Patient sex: M
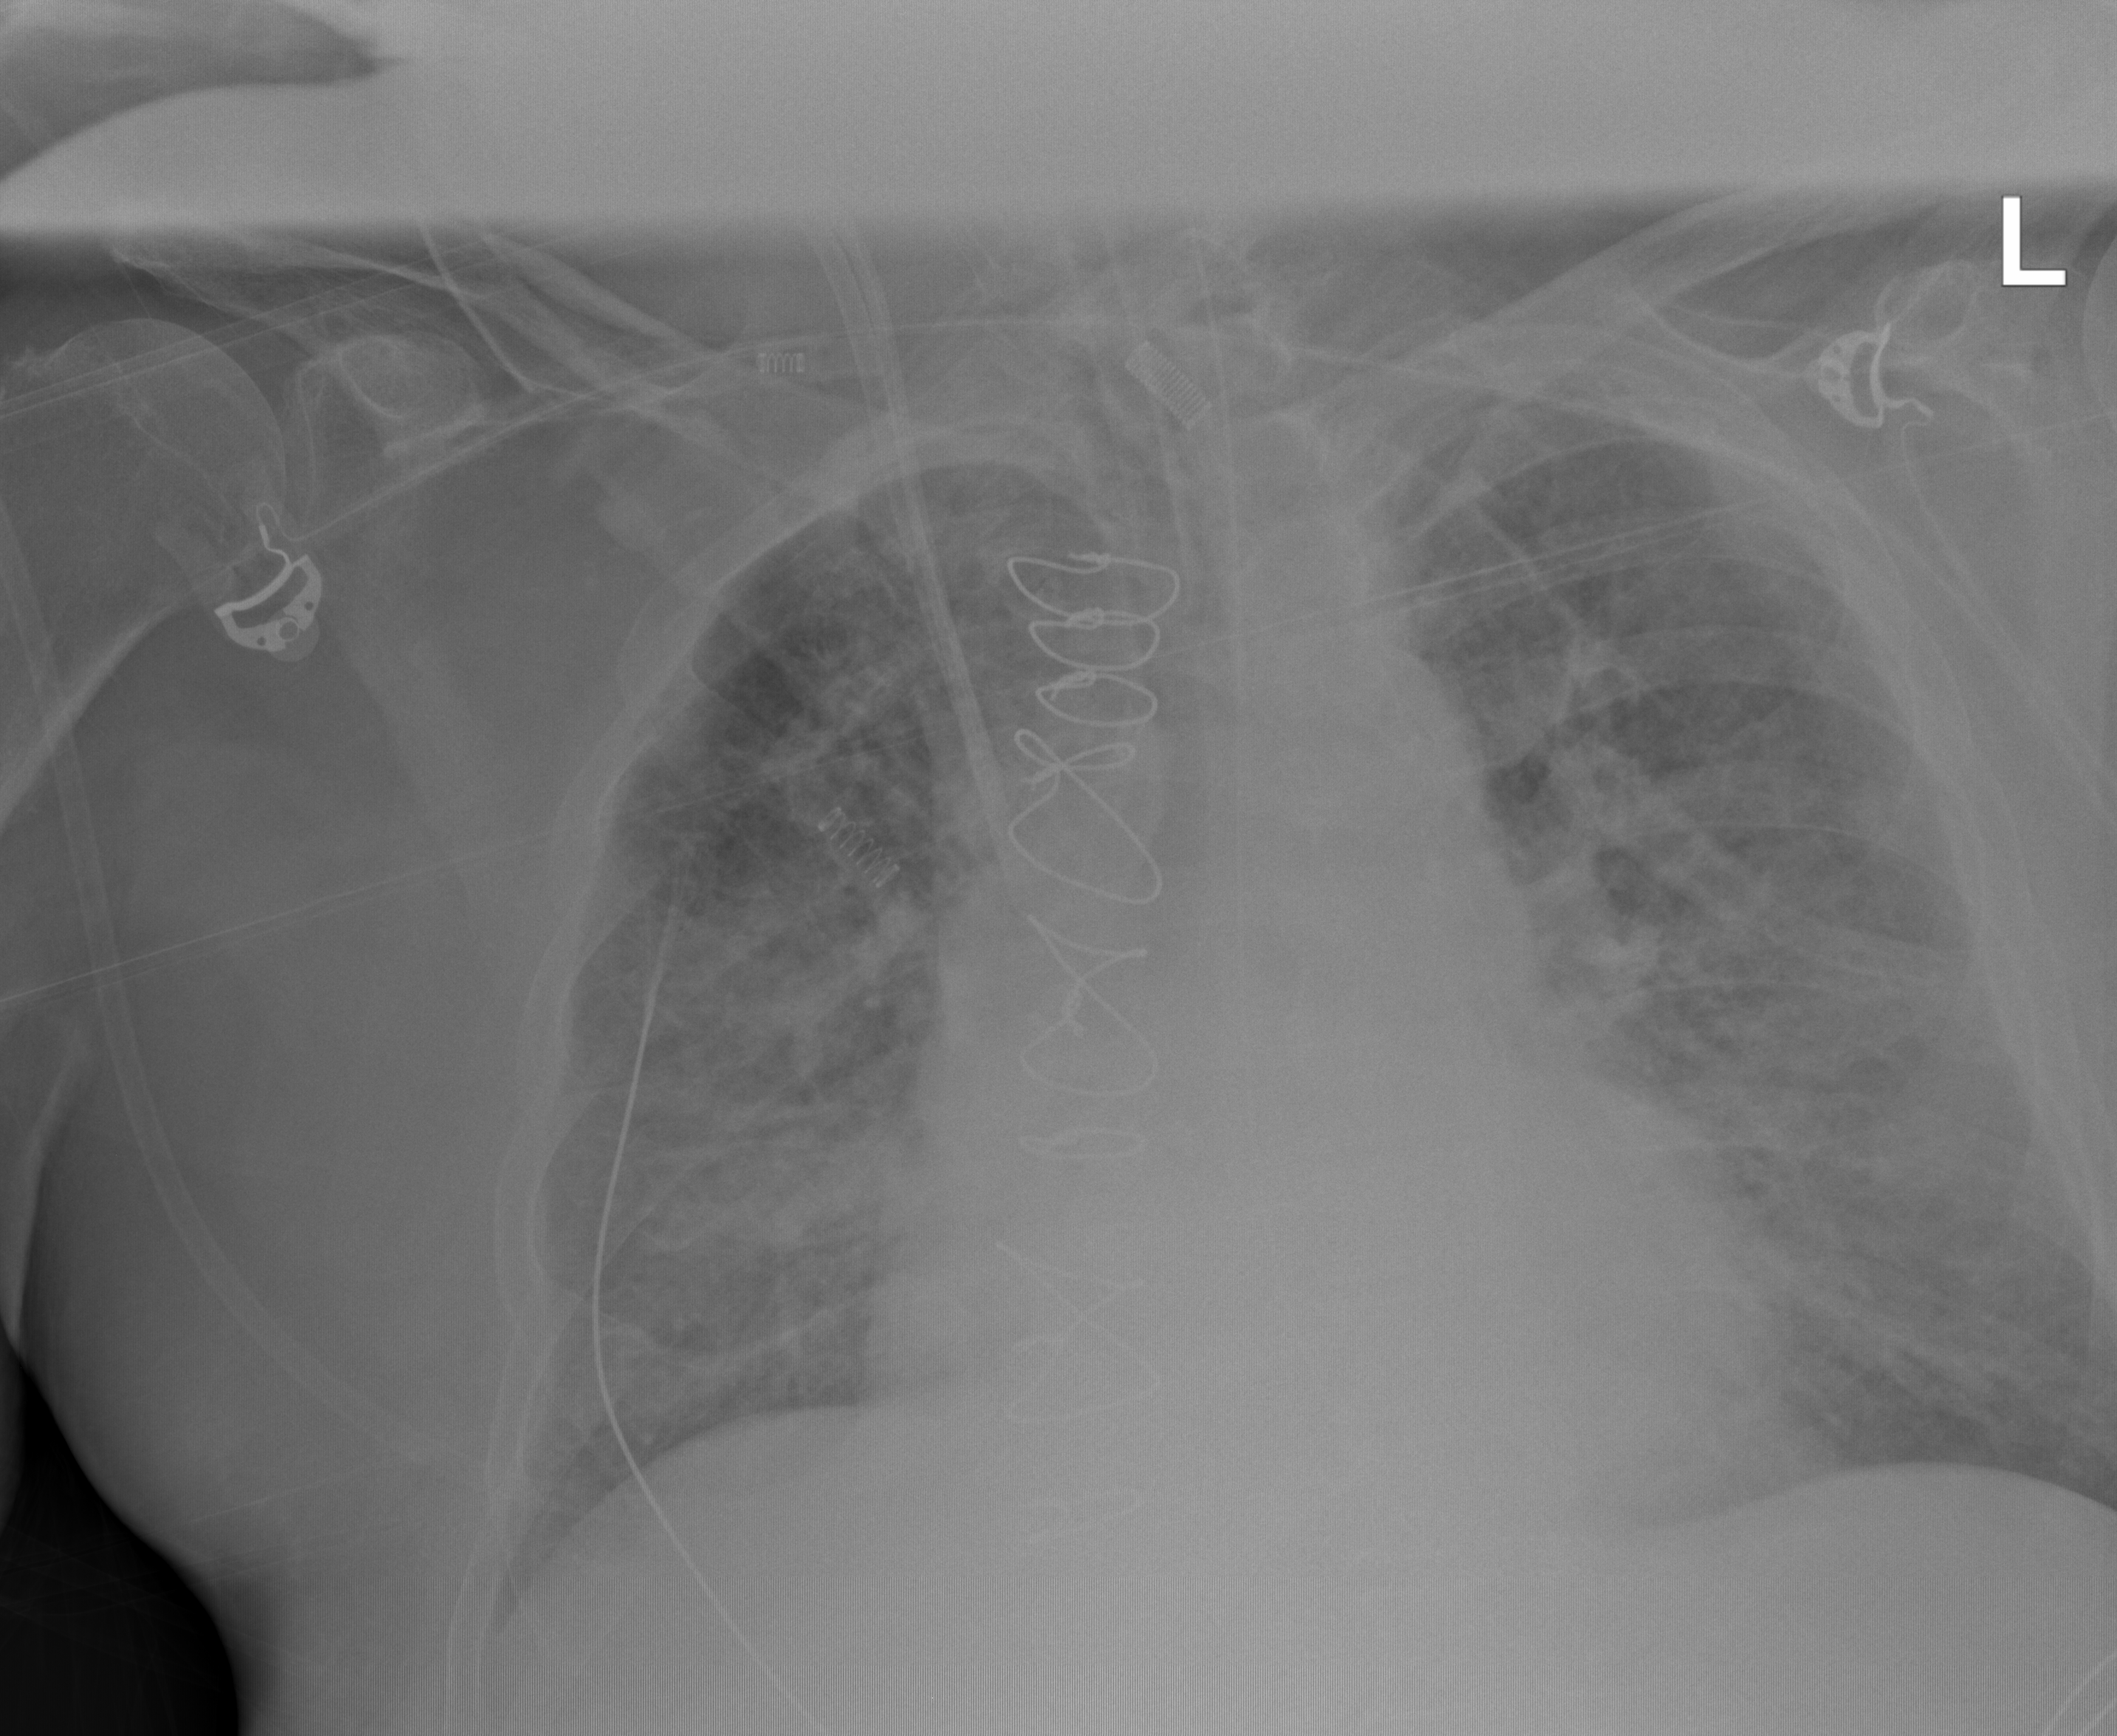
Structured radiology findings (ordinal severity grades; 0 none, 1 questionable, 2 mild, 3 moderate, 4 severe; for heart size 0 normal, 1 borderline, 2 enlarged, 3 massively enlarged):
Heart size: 2
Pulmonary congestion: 1
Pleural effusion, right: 0
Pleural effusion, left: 0
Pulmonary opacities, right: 2
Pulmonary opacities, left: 2
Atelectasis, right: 2
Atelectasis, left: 2